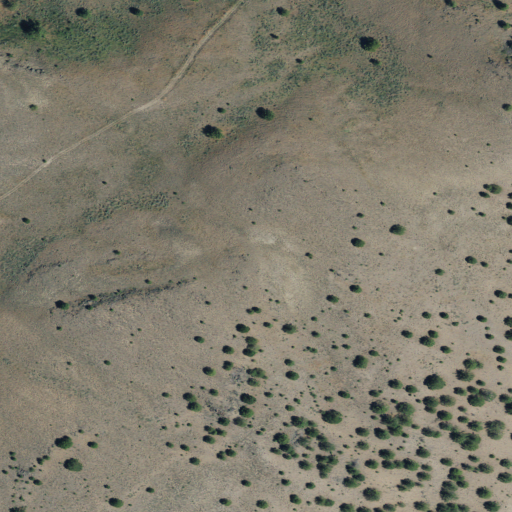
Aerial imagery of mountain in Oregon named Harrison Mountain containing shrub and evergreen forest